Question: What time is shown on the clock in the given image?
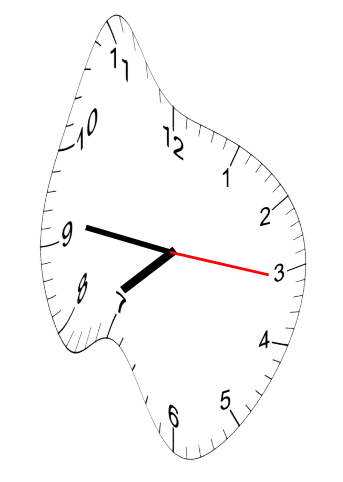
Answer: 07:46:16